Question: What does the label M mean next to the 4 functions that have popped up in the autocomplete when I started to type 'login...'.
Noob here, so learning a few basics.

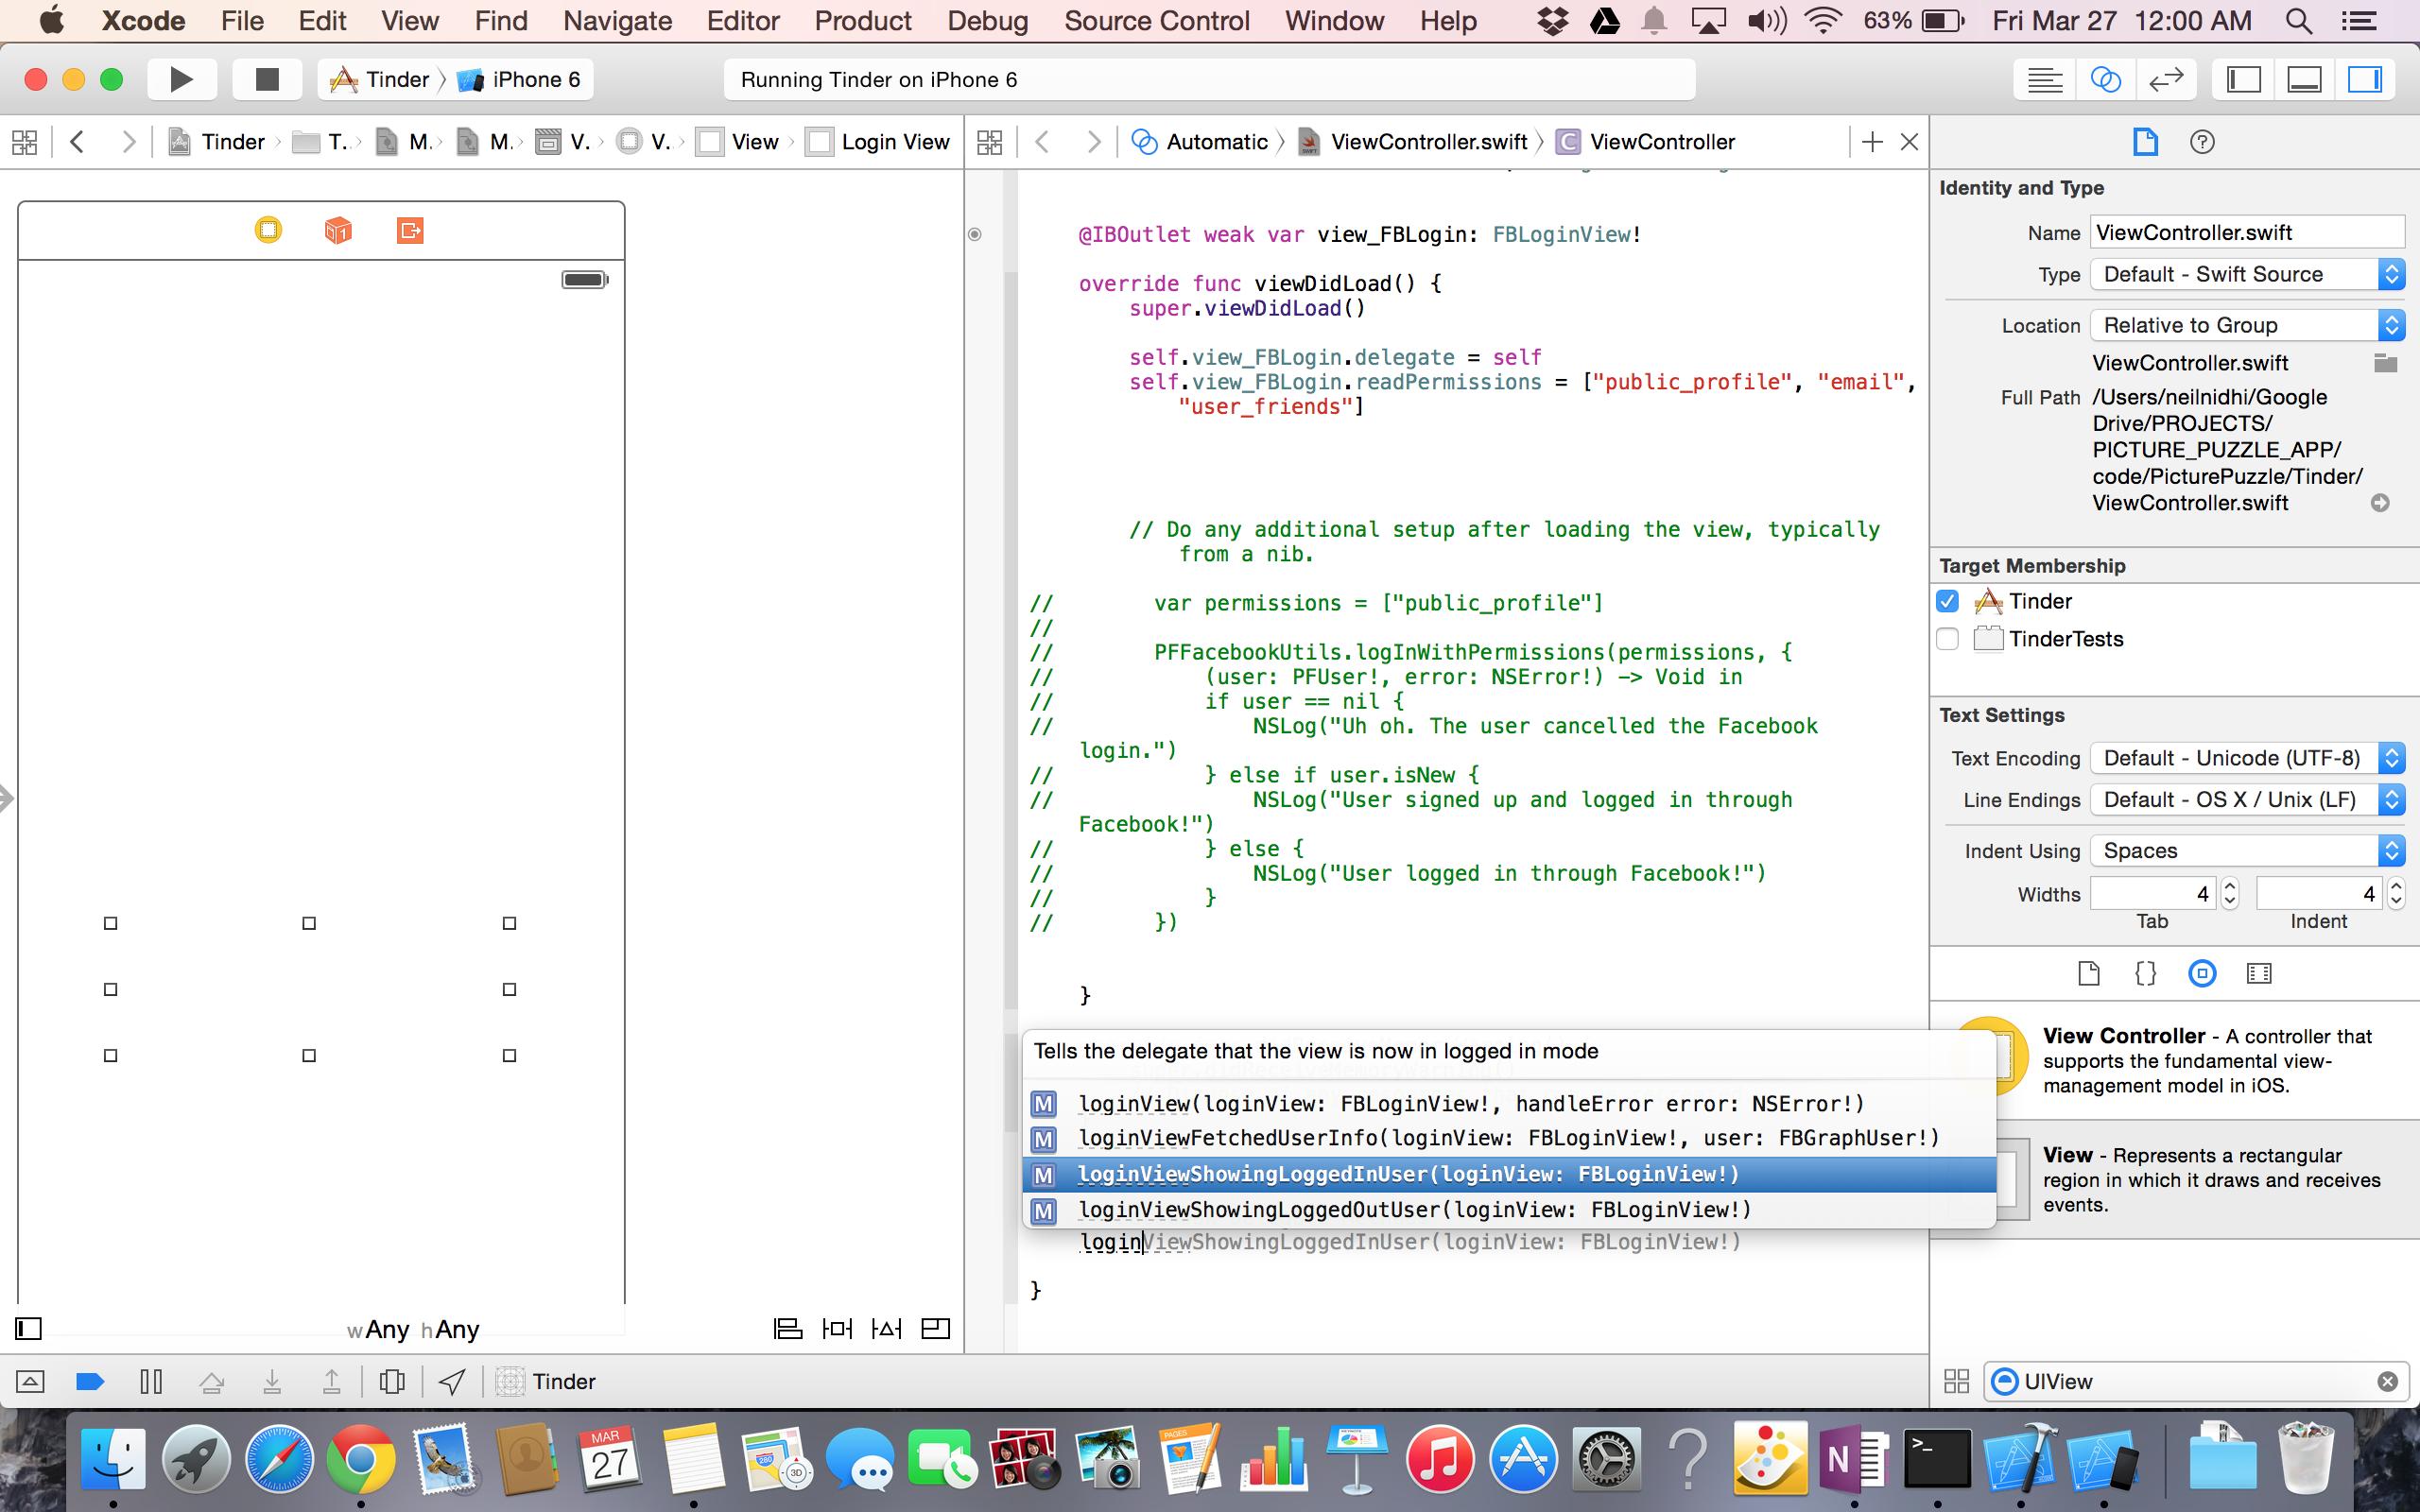
Answer: stands for , which is notation convention of Apple. Here You are trying to use the method of delegate.
You will find for and for